Field crop: maize
Growth stage: 2
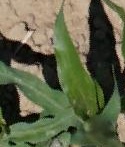
Species: maize